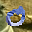
Label: 0